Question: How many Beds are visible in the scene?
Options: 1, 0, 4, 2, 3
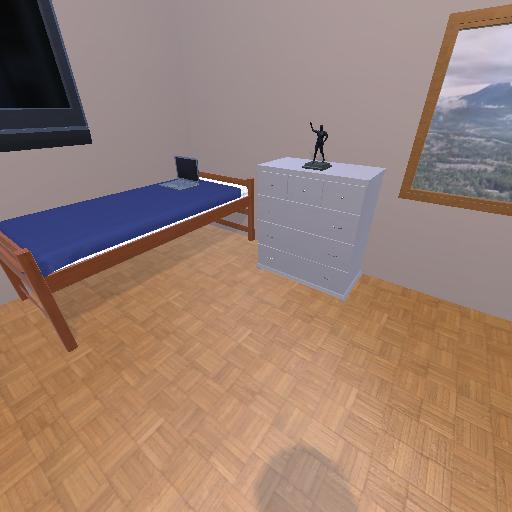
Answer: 1